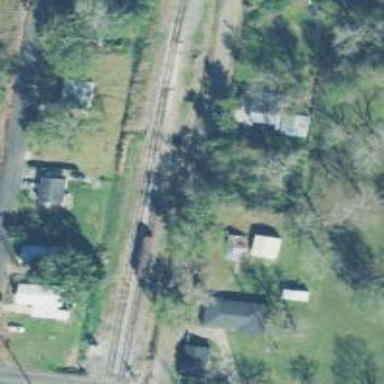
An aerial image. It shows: Rail spur service.